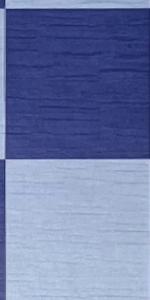
Label: Empty